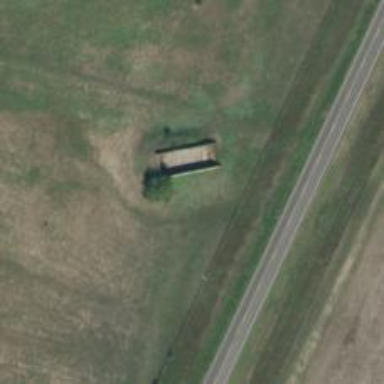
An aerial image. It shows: Military bunker.